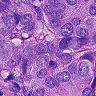
Metastatic tissue present: yes